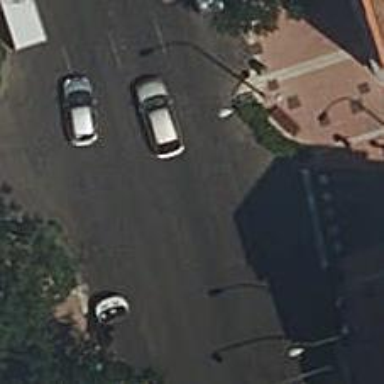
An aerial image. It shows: Road with traffic signals.